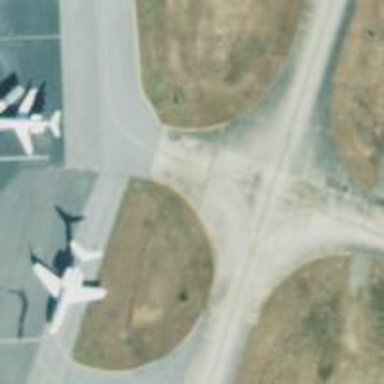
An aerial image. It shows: Image of taxiway at airport.